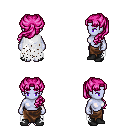
a pixel art fantasy rpg character, female body template, dark elf, purple skin, white tattered cape, robe skirt, pink princess hairstyle, black shoes, four views (front, back, left, right), 2x2 character sprite sheet, small pixel art, hard edges, no anti-aliasing